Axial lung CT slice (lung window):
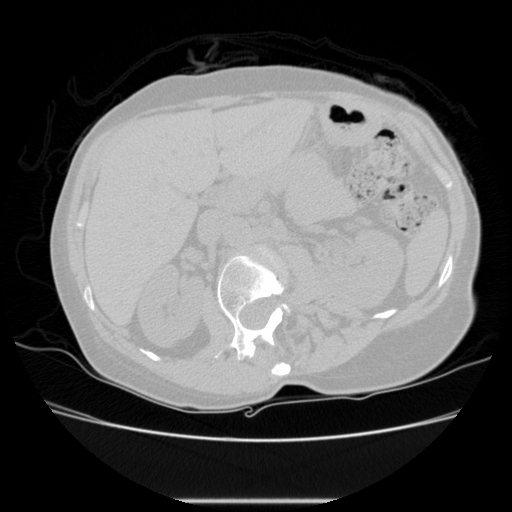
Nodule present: no